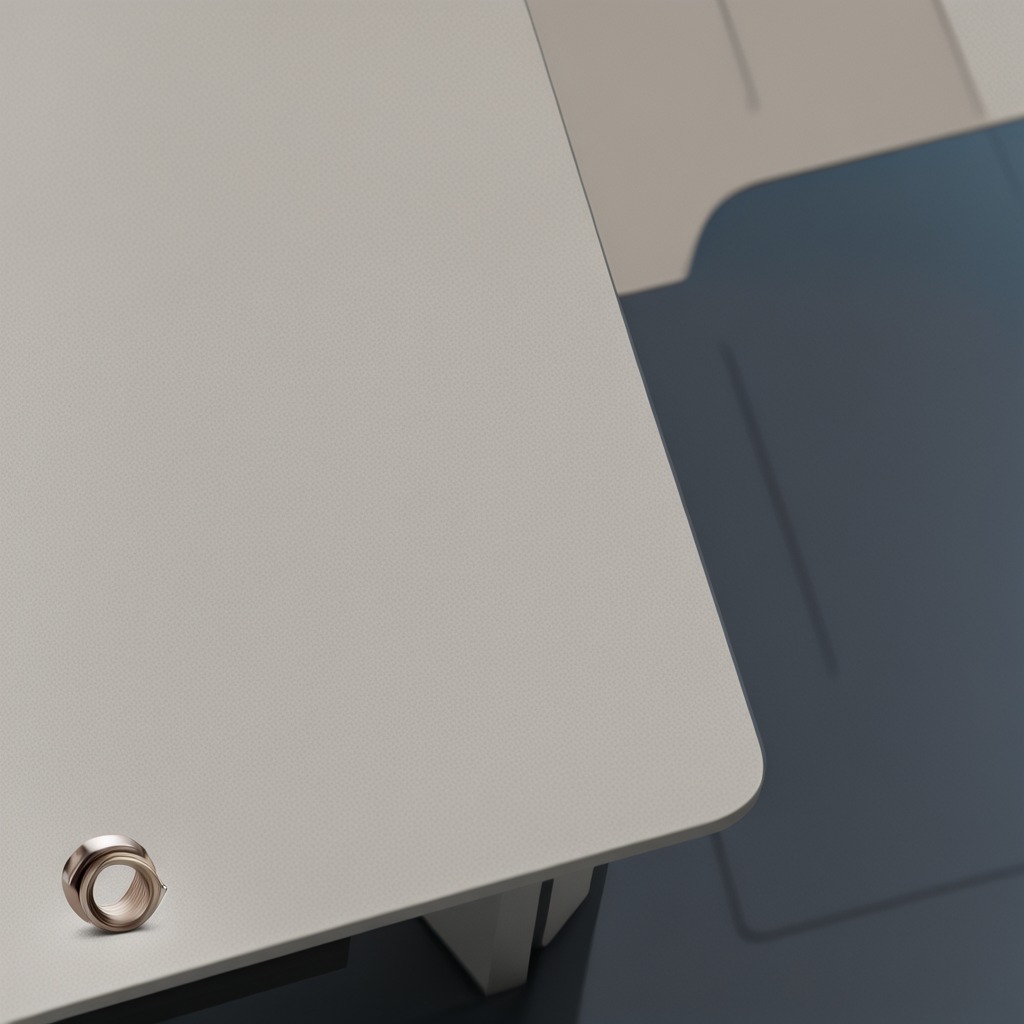
A metal nut is lying on the table.